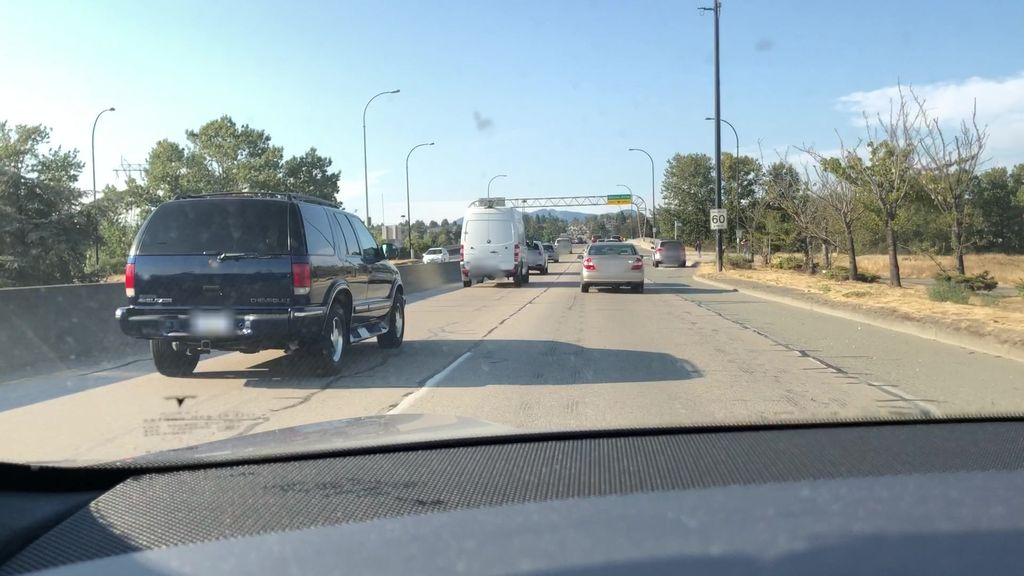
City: vancouver